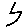
Label: zigzag